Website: home-depot
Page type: address-validator
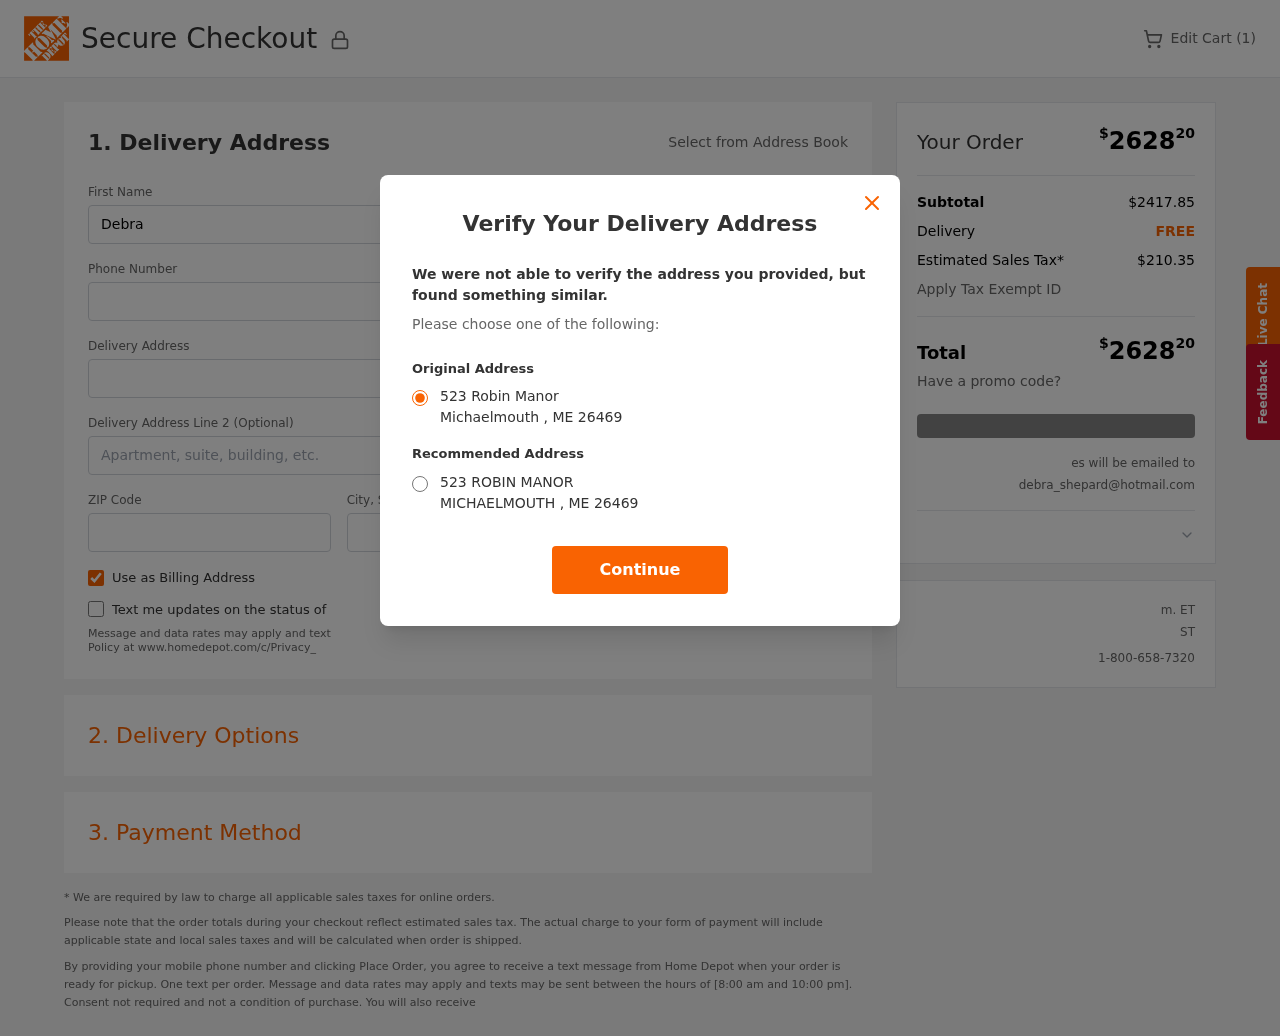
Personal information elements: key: PII_CITY
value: Michaelmouth
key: PII_EMAIL
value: debra_shepard@hotmail.com
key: PII_POSTCODE
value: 26469
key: PII_STATE_ABBR
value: ME
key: PII_STREET
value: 523 Robin Manor
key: PII_FIRSTNAME
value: Debra
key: PII_LASTNAME
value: Shepard
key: PII_PHONE
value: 7516103819
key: PII_STREET2
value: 11469 Stephanie Walk Suite 697
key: PII_CITY_STATE
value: Michaelmouth, ME
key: PII_STREET_ALT
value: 523 ROBIN MANOR
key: PII_CITY_ALT
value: MICHAELMOUTH
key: PII_POSTCODE_FULL
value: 26469
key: PII_POSTCODE_NUMERIC
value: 26469
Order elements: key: ORDER_NUM_ITEMS
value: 1
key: ORDER_TOTAL
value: $262820
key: ORDER_SUBTOTAL
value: $2417.85
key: ORDER_SHIPPING_COST
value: FREE
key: ORDER_TAX
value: $210.35